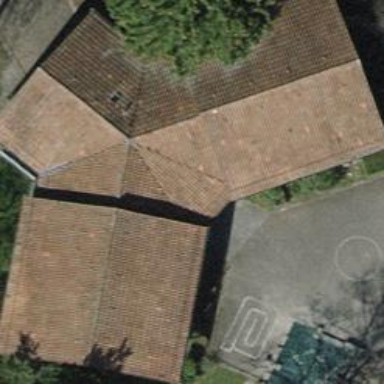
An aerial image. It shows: Kindergarten building.